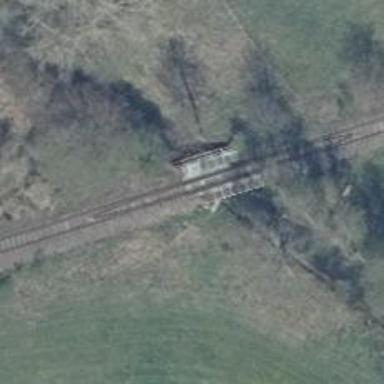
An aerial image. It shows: Preserved railway bridge with rails.